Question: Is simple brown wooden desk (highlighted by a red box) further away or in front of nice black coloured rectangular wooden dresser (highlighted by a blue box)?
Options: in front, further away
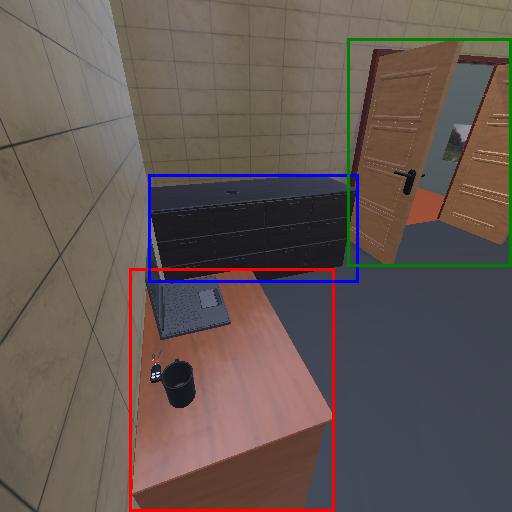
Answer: in front